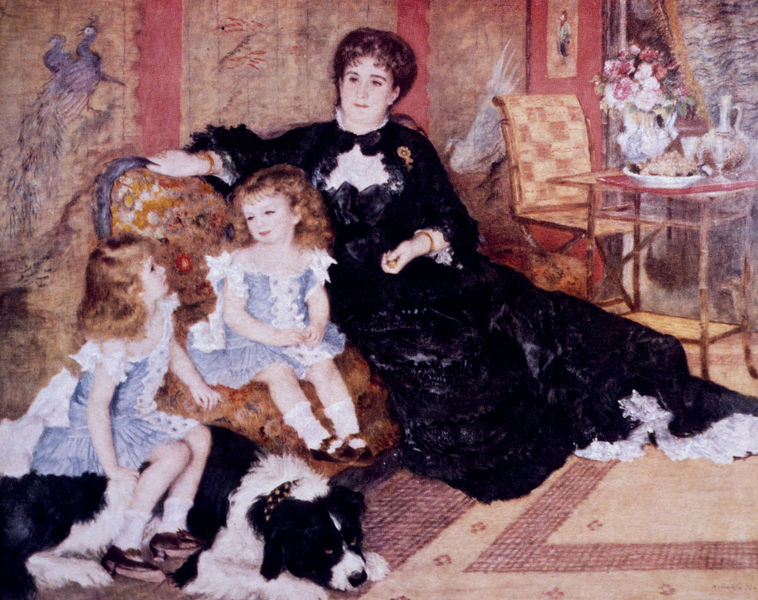
Titel: Madame Charpentier und ihre Kinder
Künstler: Pierre Auguste Renoir
Standort: New York (New York)
Institution: The Metropolitan Museum of Art
Schlagwörter: blau, flügel, gemälde, vogel, wasser, weiß, frauen, gelb, impressionismus, menschen, mädchen, ocker, sitzen, ausschnitt, blume, blumen, braun, elegant, frankreich, frau, glas, hintergrund, kariert, kleid, kleider, mund, nase, ohr, orange, raum, renoir, schwarz, stuhl, stühle, tisch, zimmer, blick, dame, hund, rot, tier, tiere, beige, muster, schleife, teppich, blond, jung, wand, kragen, spitze, teller, bild, bildnis, innenraum, portrait, porträt, rückenlehne, vorhang, öl, vögel, boden, haare, interieur, reich, sessel, sitzend, familie, innen, kind, mutter, saum, brosche, locken, madame, ohren, rosa, kinder, stilleben, vase, hellblau, lächeln, bilder, sofa, wohnzimmer, liegen, blumenvase, schwan, zwei, halsband, schuhe, violett, kissen, essen, gardine, salon, tapete, spielen, wandgemälde, wandmalerei, manet, strauss, sandalen, rüschen, blumenstrauss, geschwister, schwestern, diwan, gefäss, rechteck, haustier, asiatisch, pfau, kleidchen, streicheln, china, karaffe, fasan, schnallenschuhe, teetisch, teppisch, einrichtung, töchter, familienportrait, mutte, und, fögel, kekse, kindermädchen, stuh, zwillinge, vertrauen, behütet, gouvernante, sifa, stuhl tisch, rschwarz, protait, hübsche kleider, kinder zwillinge